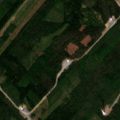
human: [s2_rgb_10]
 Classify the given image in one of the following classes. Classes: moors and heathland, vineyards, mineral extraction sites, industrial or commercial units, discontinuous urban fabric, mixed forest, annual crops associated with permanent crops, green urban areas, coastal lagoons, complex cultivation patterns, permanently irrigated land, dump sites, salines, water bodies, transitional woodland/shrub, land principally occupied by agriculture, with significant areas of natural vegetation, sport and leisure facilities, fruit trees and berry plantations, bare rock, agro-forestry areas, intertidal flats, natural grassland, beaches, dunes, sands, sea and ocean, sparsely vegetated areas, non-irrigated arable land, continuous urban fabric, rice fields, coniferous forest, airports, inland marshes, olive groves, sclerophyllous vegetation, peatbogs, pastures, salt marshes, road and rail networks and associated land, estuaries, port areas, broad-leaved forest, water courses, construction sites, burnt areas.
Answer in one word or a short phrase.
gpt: coniferous forest, mixed forest, transitional woodland/shrub